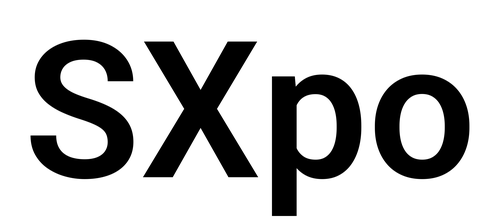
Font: Roboto_SemiBold